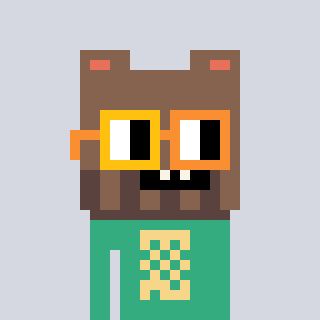
a pixel art character with square yellow and orange glasses, a bear-shaped head and a teal-colored body on a cool background